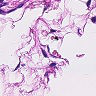
Metastatic tissue present: no